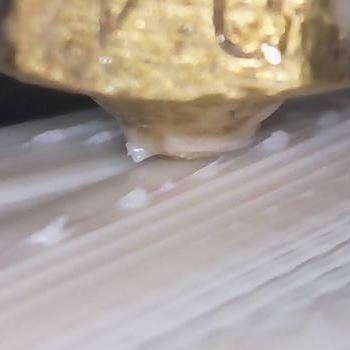
Flow rate: 158%